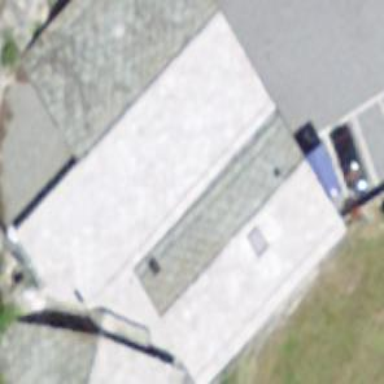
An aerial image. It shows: View of roof of building.